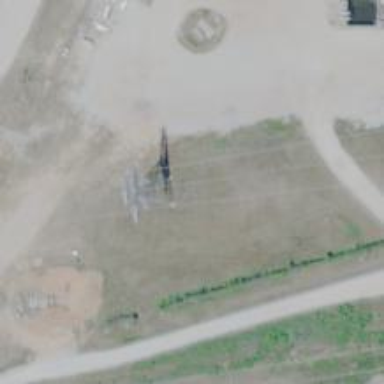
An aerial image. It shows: Lattice structure tower used for power transmission.